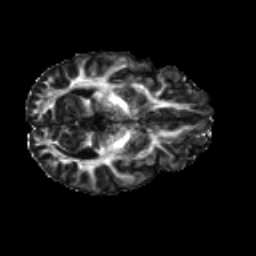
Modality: FA
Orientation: axial
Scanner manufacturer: siemens
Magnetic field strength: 3 T
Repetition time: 4.16 s
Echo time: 0.0806 s